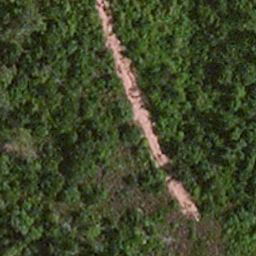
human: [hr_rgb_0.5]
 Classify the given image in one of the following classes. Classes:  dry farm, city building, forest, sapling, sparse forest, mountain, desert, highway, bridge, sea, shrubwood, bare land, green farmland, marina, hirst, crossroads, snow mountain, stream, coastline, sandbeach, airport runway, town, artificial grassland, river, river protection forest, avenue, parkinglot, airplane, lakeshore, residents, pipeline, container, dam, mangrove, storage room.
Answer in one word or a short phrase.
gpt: avenue